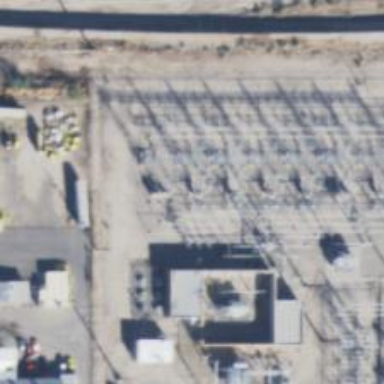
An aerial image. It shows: Switch for power supply.